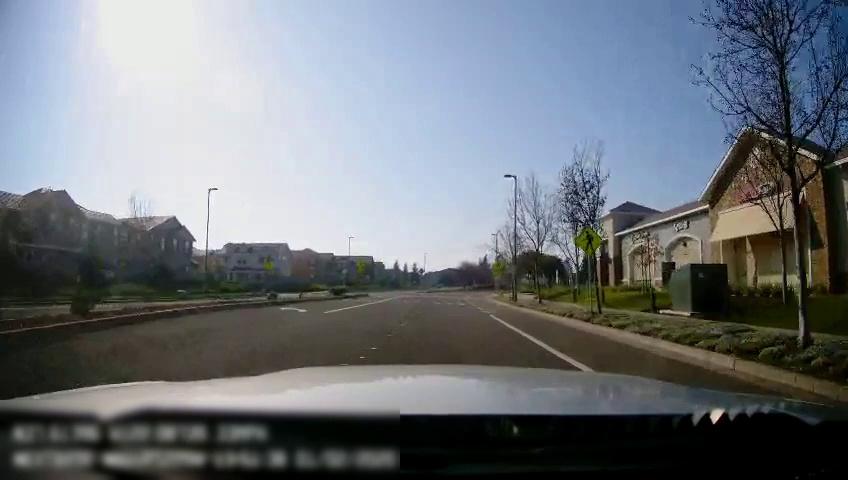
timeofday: Day
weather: Sunny
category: Drivable Space
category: Drivable Space
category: Lanes | Alternate Lane
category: Lanes | Alternate Lane
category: Traffic | Signs
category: Traffic | Signs
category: Traffic | Signs